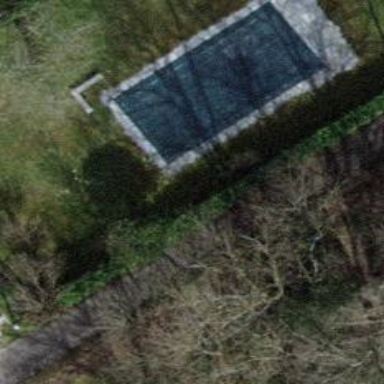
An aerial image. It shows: Swimming pool located in leisure land.